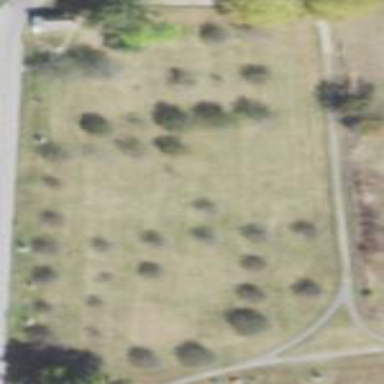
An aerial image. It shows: Orchard.